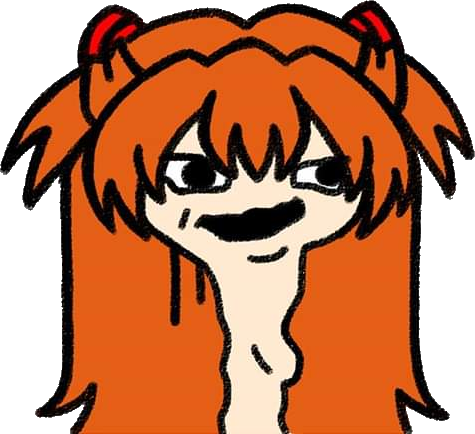
Label: 5_Brainlet